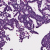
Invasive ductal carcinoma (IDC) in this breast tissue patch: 1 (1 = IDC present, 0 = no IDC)